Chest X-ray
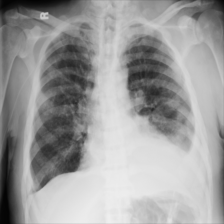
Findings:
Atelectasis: negative
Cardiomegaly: negative
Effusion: negative
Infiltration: negative
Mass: negative
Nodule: negative
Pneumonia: negative
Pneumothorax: negative
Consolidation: negative
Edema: negative
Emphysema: negative
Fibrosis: negative
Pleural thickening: negative
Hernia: negative